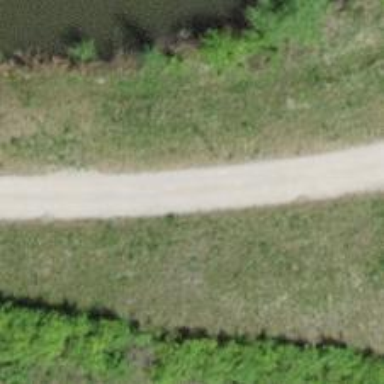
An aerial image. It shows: Gravel footway with tracktype of grade2.